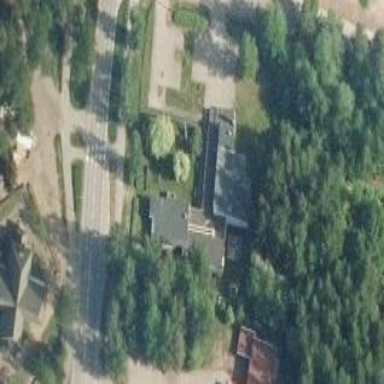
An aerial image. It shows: Public building.